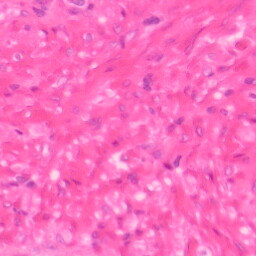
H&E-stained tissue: Colon